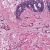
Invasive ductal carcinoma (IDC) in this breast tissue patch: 0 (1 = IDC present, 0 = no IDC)